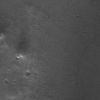
Atmospheric dust classification: not_dusty